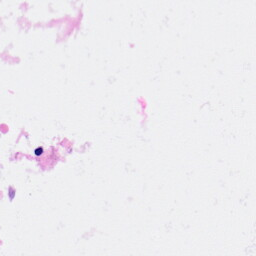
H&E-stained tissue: Heart